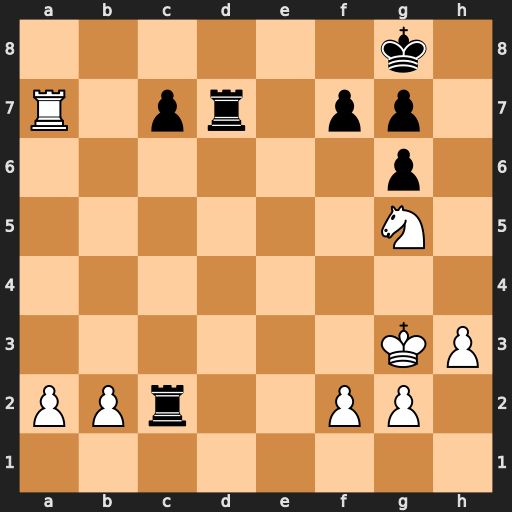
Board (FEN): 6k1/R1pr1pp1/6p1/6N1/8/6KP/PPr2PP1/8
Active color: w
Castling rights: -
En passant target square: -
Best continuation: Ra8+ Rd8 Rxd8#